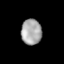
Tissue: lung
Cell type: T cells
Senescence score: 0.2174
Nuclear area (px): 516
Mean DAPI intensity: 165.62